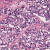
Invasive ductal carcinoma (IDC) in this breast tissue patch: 1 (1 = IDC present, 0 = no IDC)